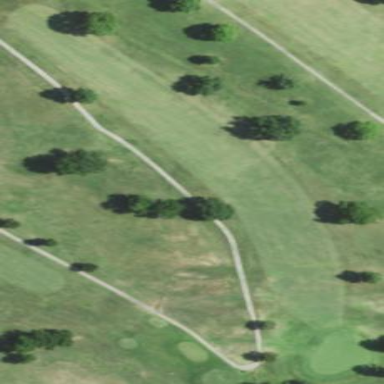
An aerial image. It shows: Scenic golf fairway.